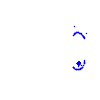
Particle: proton